Question: How to avoid storing array of users in one field? I have a session table that have a field with users ids that joins the session(joinusers_id). How I should approach on inserting them? The easy way is to put them separated with comma, but I guess it isn't the most efficient way. Attached is a screenshot of my current implementation of session Table:

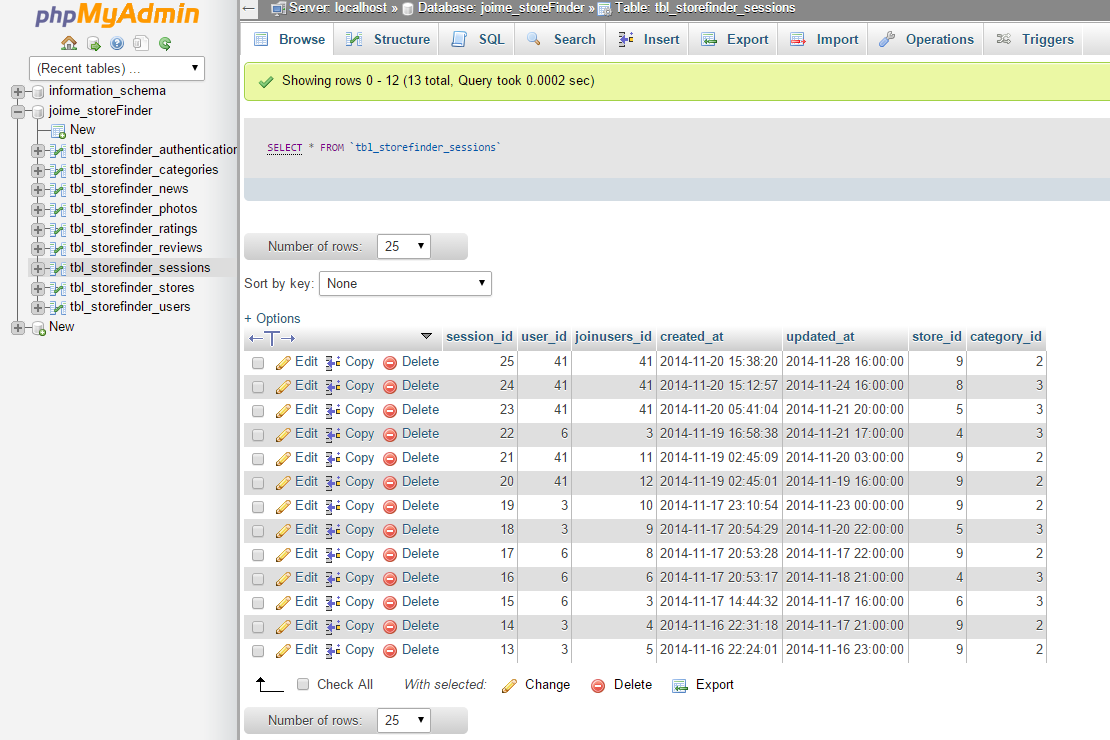
Answer: Ok, we are talking about databases and normalization.
<URL>
No, please do not use non-atomic fields, it is bad and you will get in to trouble, if you want to join such non-atomic fields.
I would suggest you are doing this:
You have users, so please create a table containing all the things belonging to a user.
The user table needs a primary key:
You have sessions, create a table ... primary key:
Now create a table , this table has two attributes (columns) and using this table you can connect the two tables together.
'''
SELECT *
FROM user
NATURAL_JOIN user_session
NATURAL_JOIN session
'''
The natural join will join the tables, where the attributes and the contents of the attributes are comparable.
NOTE: The tables and are called entities. The table is called the relation. So this is called the entity-relationship model. => <URL>
To read it in more depth:
<URL>